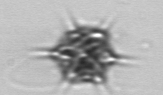
Label: Dictyocha